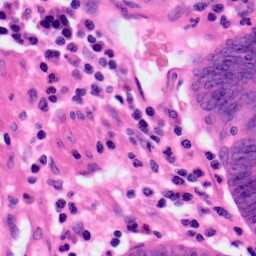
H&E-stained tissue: Colon